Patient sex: F
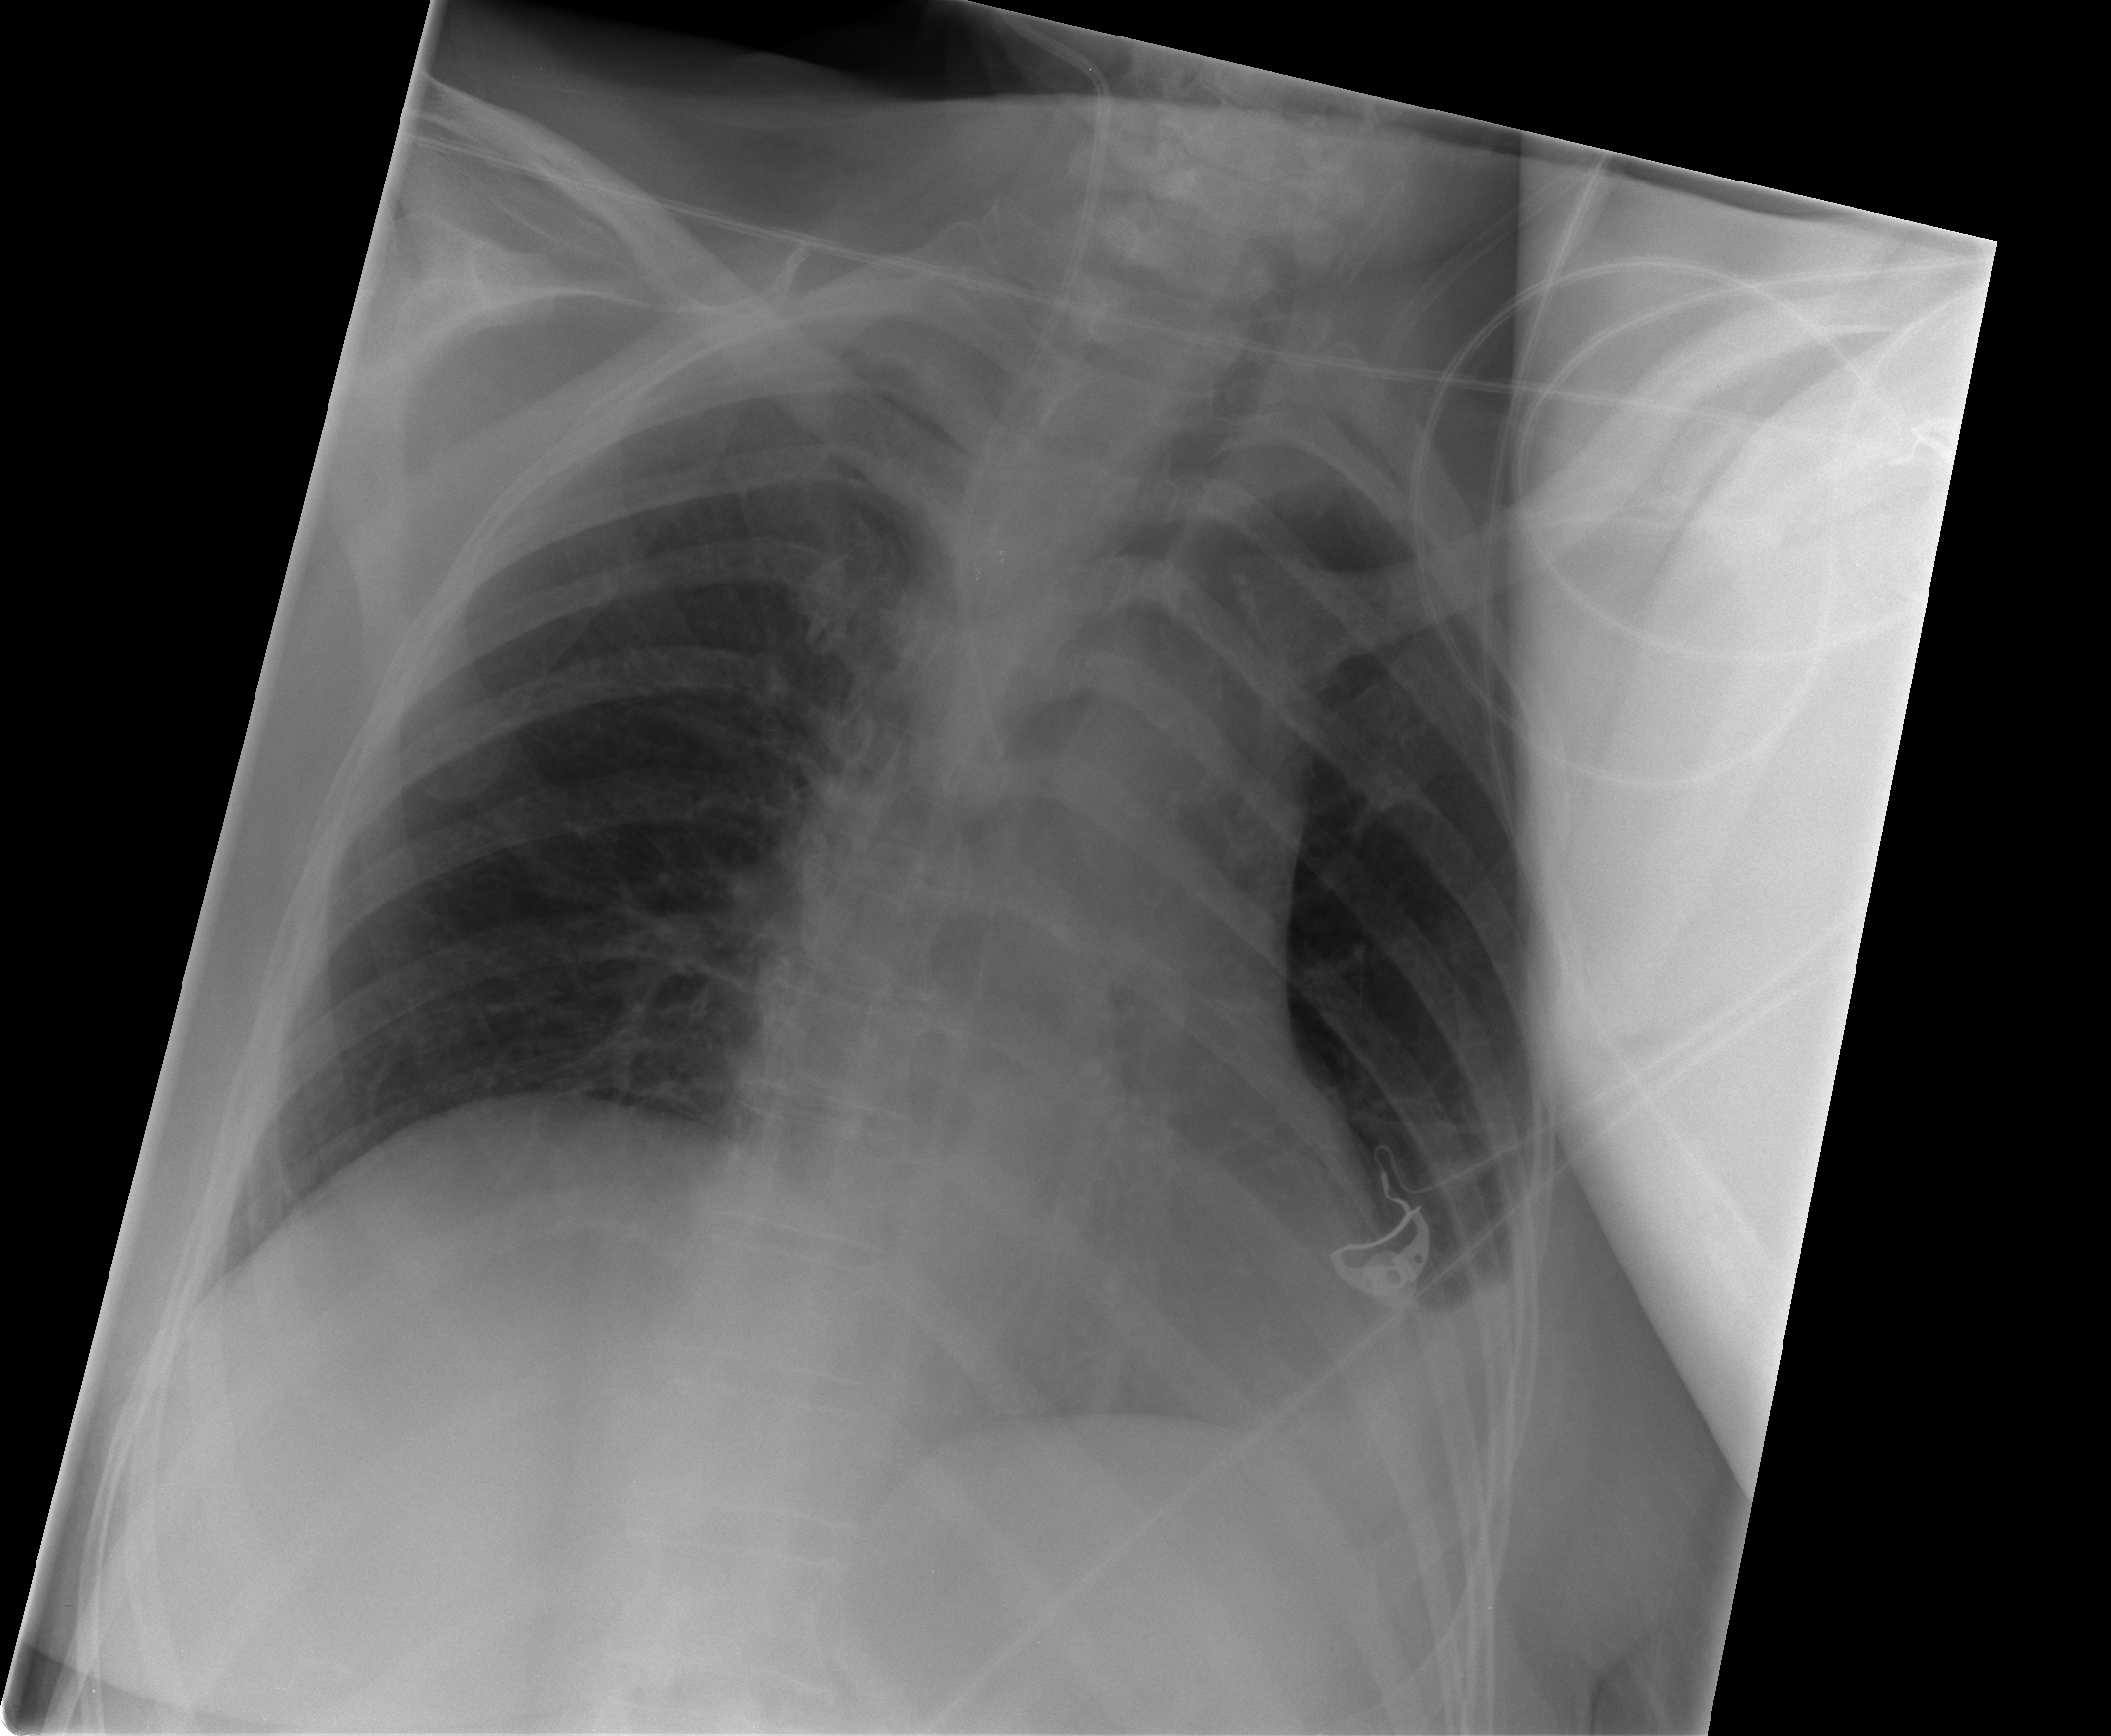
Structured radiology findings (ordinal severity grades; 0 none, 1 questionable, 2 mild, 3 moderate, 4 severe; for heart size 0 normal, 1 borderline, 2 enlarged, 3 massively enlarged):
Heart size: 0
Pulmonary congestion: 1
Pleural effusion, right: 0
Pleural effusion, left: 2
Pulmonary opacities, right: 0
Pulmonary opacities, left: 0
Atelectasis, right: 0
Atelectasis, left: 1